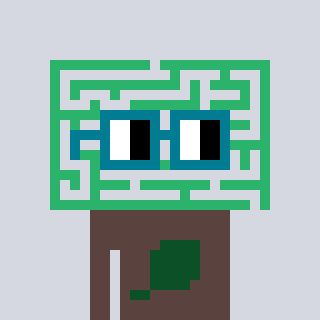
a pixel art character with square dark green glasses, a maze-shaped head and a darkbrown-colored body on a cool background